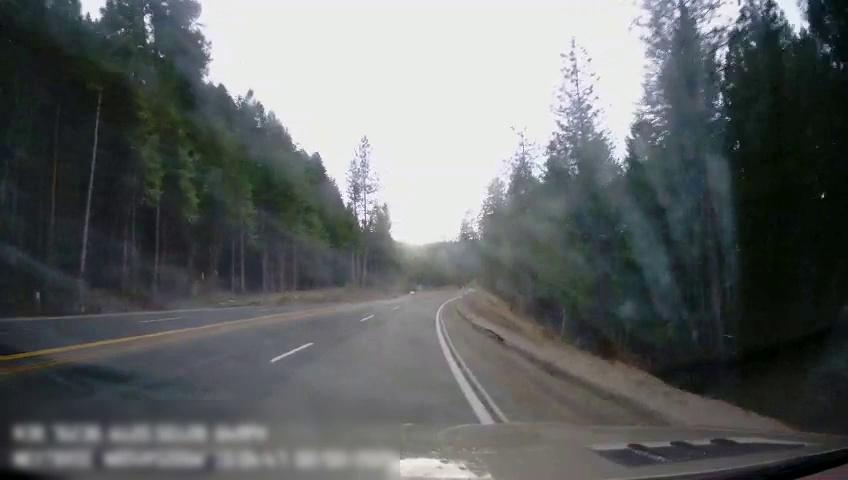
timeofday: Day
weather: Cloudy
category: Drivable Space
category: Lanes | Alternate Lane
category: Lanes | Alternate Lane
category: Lanes | Current Lane
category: Lanes | Current Lane
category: Lanes | Alternate Lane